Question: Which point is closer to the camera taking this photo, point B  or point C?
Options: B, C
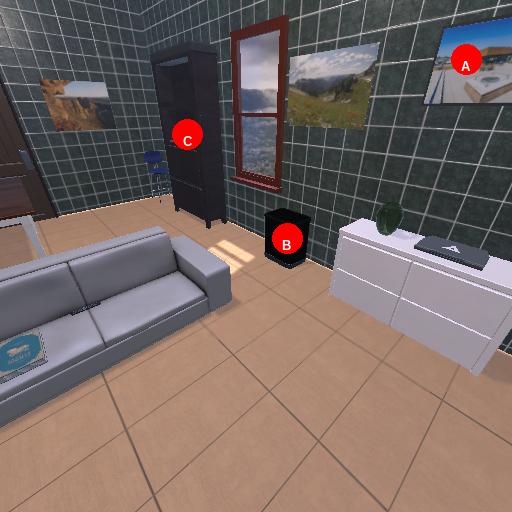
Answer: B